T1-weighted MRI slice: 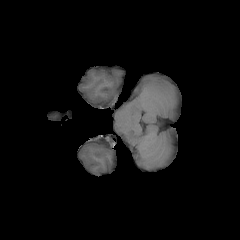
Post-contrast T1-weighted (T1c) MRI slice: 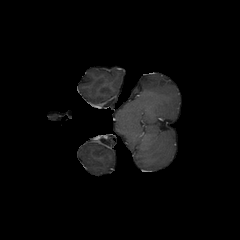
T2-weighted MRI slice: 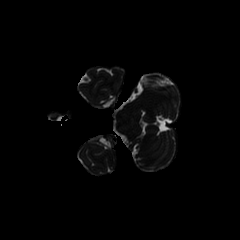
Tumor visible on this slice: no